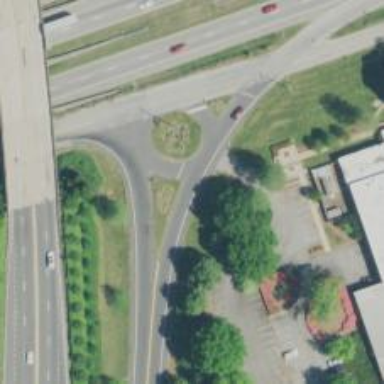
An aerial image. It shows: Secondary link road with asphalt surface.